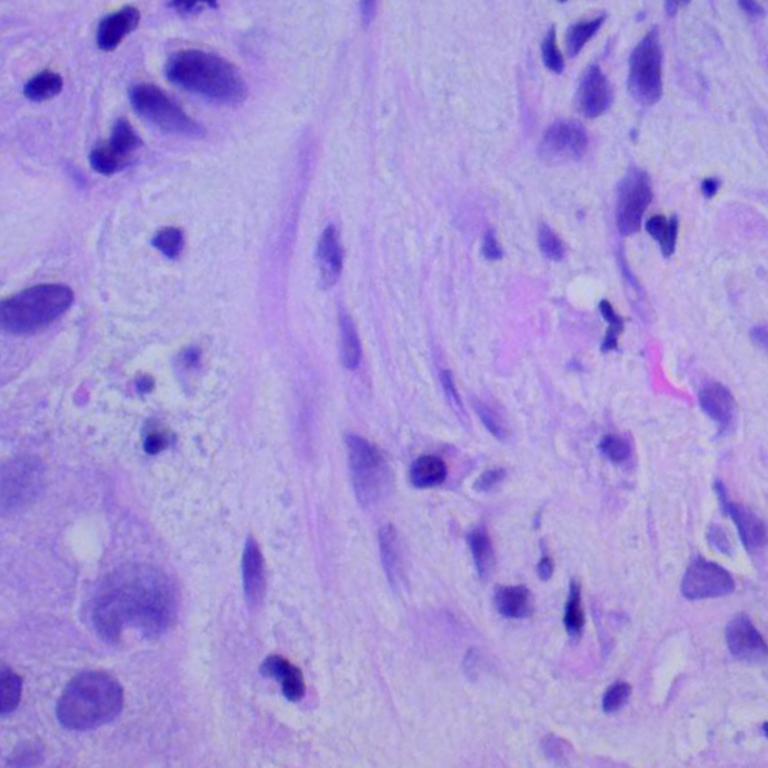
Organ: lung
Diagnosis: squamous carcinomas